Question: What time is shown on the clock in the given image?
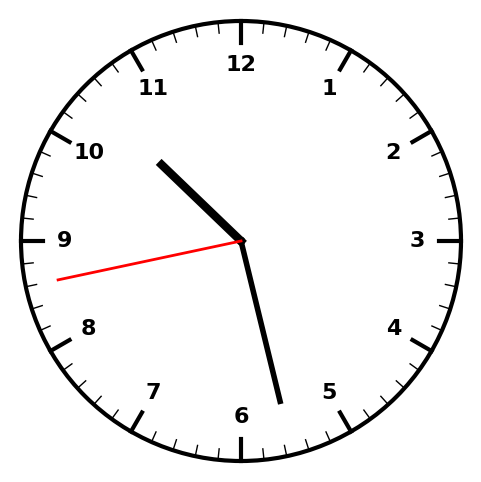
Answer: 10:27:43